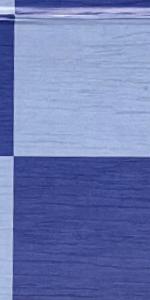
Label: Empty